Question: I am using typescript vue in an application, I have this error coming from a component where i tried accessing a parameter passed into the route like this
'''
properties = getModule(PropertiesModule, this.$store);
mounted() {
id = this.$router.history.current.params.id;
this.properties.getProperty(id);
}
get months() {
return this.$store.state.app.months;
}
get property() {
return this.$store.state.properties.property;
}
}
'''
The code runs perfectly fine because to the best of my knowledge this is not a malpractice. but the typescript is still throwing errors. I tried using the es-lint disable-next-line but it did not work. I also tried giving the router in my main.ts the type of any but it did not work as well.
Is there a better way to access router parameters in vue.js than this?

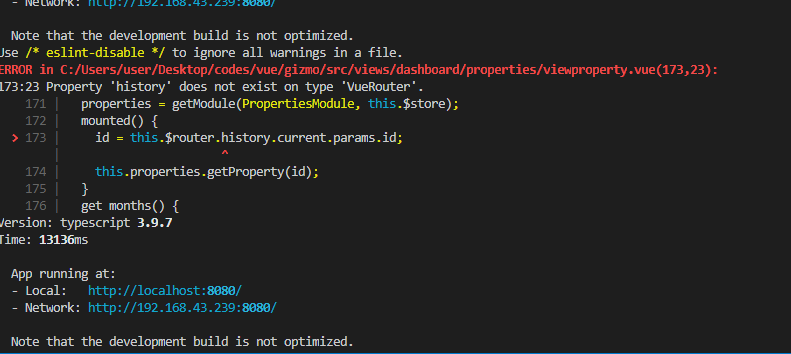
Answer: You can get params using '$route.params' in Vue.js.
If you want get 'id' param, this could work out.
'''
this.$route.params.id
'''